Field crop: maize
Growth stage: 1
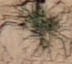
Species: lolium